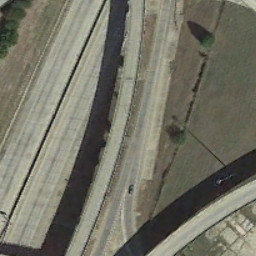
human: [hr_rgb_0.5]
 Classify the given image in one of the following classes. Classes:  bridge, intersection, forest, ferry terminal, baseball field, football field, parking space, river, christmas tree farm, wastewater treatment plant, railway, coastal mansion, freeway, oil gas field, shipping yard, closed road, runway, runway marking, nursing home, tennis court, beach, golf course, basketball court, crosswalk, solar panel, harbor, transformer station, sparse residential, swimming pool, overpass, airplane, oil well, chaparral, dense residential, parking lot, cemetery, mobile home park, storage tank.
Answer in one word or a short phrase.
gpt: overpass